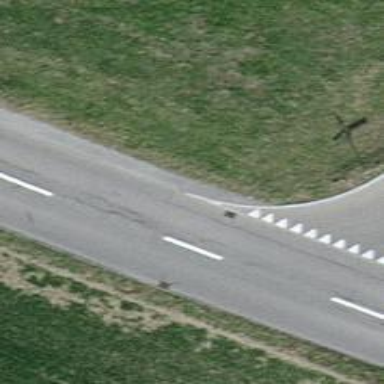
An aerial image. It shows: Kerb serving as barrier.